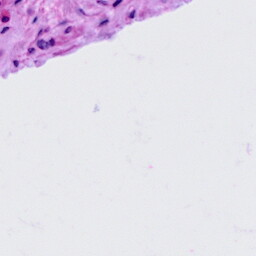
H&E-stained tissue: Cervix